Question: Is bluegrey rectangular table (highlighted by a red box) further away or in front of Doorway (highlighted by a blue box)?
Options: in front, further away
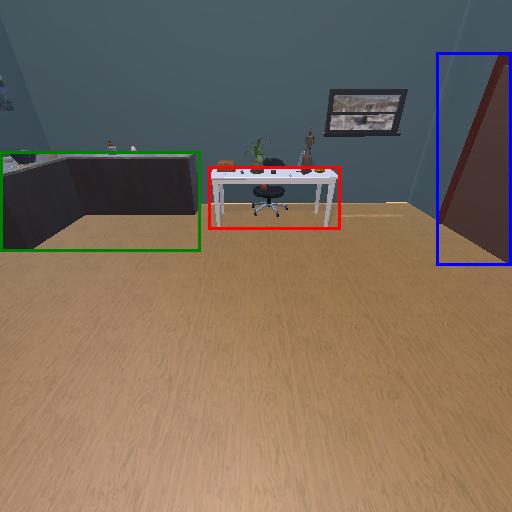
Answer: in front